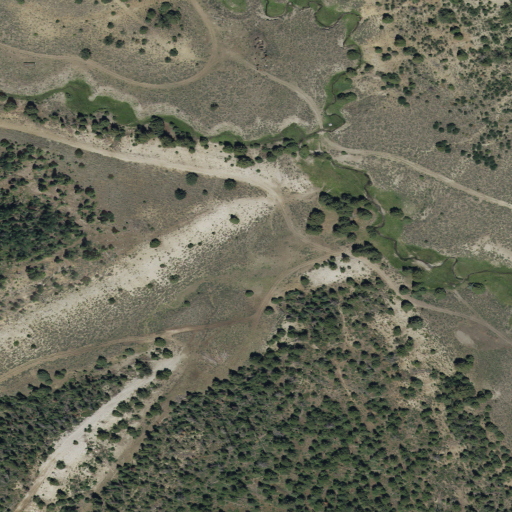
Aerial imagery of valley in Utah named Warren Canyon containing evergreen forest, shrub, open development, low intensity development, and deciduous forest